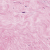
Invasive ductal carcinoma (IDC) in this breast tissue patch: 0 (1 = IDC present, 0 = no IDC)